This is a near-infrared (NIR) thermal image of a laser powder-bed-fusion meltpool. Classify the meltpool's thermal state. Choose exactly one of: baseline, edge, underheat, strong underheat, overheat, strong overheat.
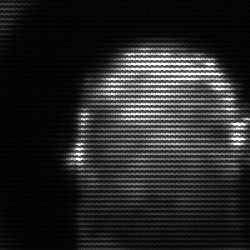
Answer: baseline